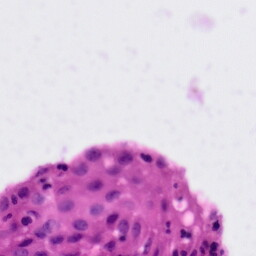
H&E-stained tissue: Tonsil